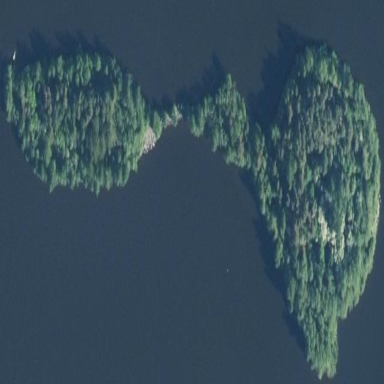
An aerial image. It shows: Islet.